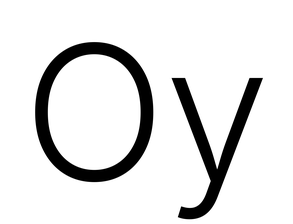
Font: Inter_Light